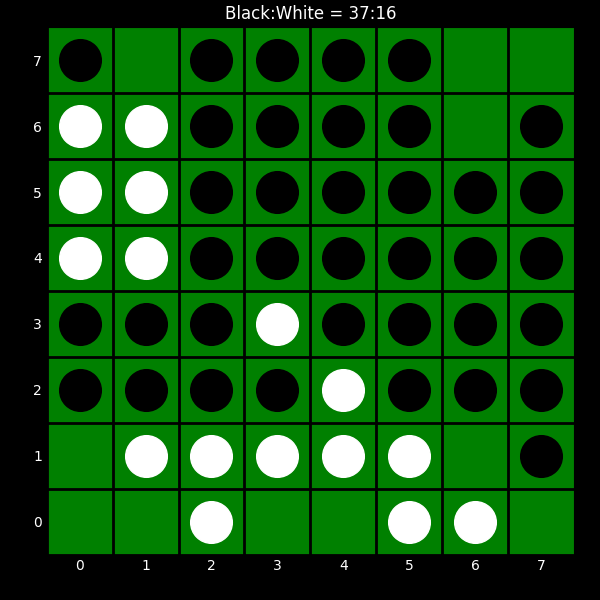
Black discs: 37
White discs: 16